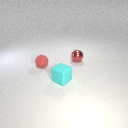
small red rubber sphere to the left of small cyan rubber cube